Question:
I'm trying to create a Meal Cost Calculator using C#.
Here is my current code
'''
public partial class Form1 : Form
{
const double TAX_RATE = .076;
const double EXTRA_DISCOUNT = .1;
public Form1()
{
InitializeComponent();
}
private void textBox1_TextChanged(object sender, EventArgs e)
{
}
private void tiplistBox1_SelectedIndexChanged(object sender, EventArgs e)
{
if ((lessThanButton.Checked == true) && (moreThanButton.Checked == false)) ;
{
int selectedIndex = tiplistBox1.SelectedIndex;
switch (selectedIndex)
{
case 1:
break;
}
}
}
private void calculateButton_Click(object sender, EventArgs e)
{
int mealCost = int.Parse(mealCostBox1.Text);
double tax = (mealCost * TAX_RATE) + mealCost;
double disc = (tax * EXTRA_DISCOUNT);
double tipRate = (tax - disc);
double totalCost = (tipRate);
}
private void radioButton1_CheckedChanged(object sender, EventArgs e)
{
int count = 1;
if ((lessThanButton.Checked == true) && (moreThanButton.Checked == false))
{
tiplistBox1.Items.Add("");
for (count = 10; count <= 35; count += 5)
tiplistBox1.Items.Add("Tip Rate: " + count + "%");
count++;
}
}
private void radioButton2_CheckedChanged(object sender, EventArgs e)
{
int count = 1;
if ((lessThanButton.Checked == false) && (moreThanButton.Checked == true))
{
tiplistBox1.Items.Add("");
for (count = 15; count <= 35; count += 5)
tiplistBox1.Items.Add("Tip Rate: " + count + "%");
count++;
}
}
}
'''
The user must enter the amount of the meal.
Then the user selects a radio button that asks how many people ate. (one RB is for less than 6 and the other is for more than 6.) this button is used in order to give tip rates which are displayed in tiplistBox1 (if <6 ppl = 10,15,20,25,30,35, if >6 ppl 15,20,25,30,35) The user must also identify if there is any type of discount, which is selected from checking one of three boxes (student, military or senior) if either one is selected a 10% discount is added. Once all is selected the calculate button is supposed to take the mealCost add the TAX_RATE, take any discounts off and if a tip rate is selected from the tiplistBox1 options, add the tipRate then give the amount due.
Right now, my project isn't complete, there are a few issues, first of all, as you can see, I'm not using the If,Else statements, I'm required to use switch statements, when I'm running the program from the start I'm getting the tipRate's to display correctly for example, if I select the RB that is <6 people, then the tipRates shown are 10,15,20,25,30,35. If instead, from the start I select RB that is >6 people then the tipRates 15,20,25,30,35 are shown. That's good, but when I try to switch the RB within the ongoing program the TipRates get added underneath the first set of tipRates
, also since I'm using switch statements, if I select either of the RB, the displayed tipRates don't match up, meaning if I create a case 1: in one instance it shows 10% but in another is shows 15%, which messes with the calculation process.
I need help!
How can I ensure that the tipRate selected will make sence in the calculation.
for example if in case 1: it shows 15% but only does the math for 10% tipRate.
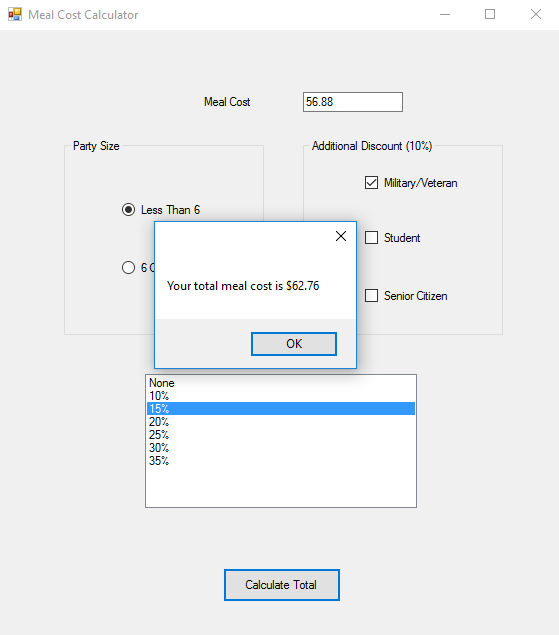
Answer: > ...but when I try to switch the RB within the ongoing program the TipRates get added underneath the first set of tipRates
That's because you need to clear the list before adding the new set of rates to the list.
Call 'tiplistBox1.Items.Clear()' before calling 'tiplistBox1.Items.Add("")'.